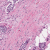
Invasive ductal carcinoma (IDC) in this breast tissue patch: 1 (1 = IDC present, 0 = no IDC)